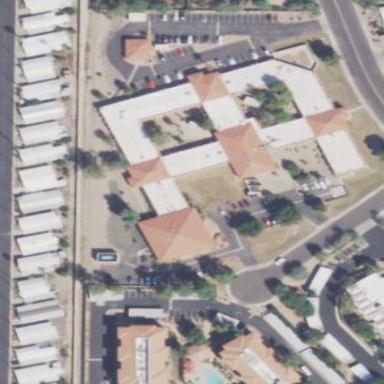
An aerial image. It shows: Nursing home.